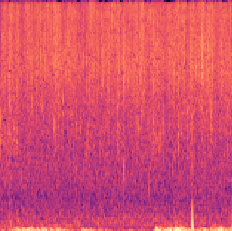
Sound class: Rain